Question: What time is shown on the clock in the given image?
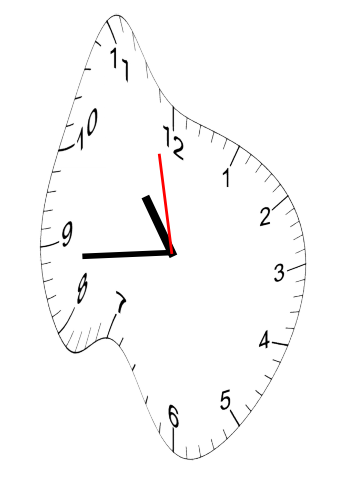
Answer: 10:43:58